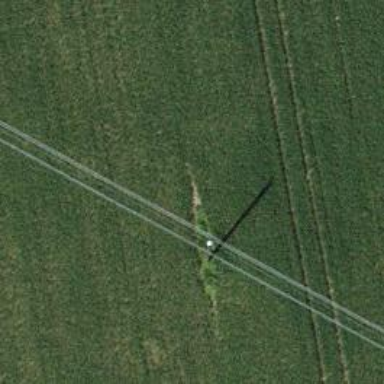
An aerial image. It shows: Utility pole in the area.